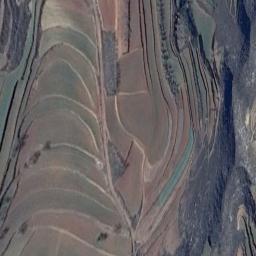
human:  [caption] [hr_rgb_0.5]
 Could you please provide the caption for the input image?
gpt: There is a winding narrow road next to a large brown and green mixed terraces .

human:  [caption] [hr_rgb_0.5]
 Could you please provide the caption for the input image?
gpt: Most of the terraces on this mountain are covered by vegetation .

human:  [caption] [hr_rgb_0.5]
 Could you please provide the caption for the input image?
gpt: The bare and green terrace is next to some trees .

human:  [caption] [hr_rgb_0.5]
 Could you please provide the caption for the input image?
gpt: There are many green plants on the terrace .

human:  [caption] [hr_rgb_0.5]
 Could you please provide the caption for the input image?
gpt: There are some green and brown terraces .